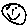
Label: smiley face